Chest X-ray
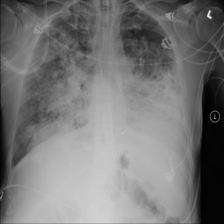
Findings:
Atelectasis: negative
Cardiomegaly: negative
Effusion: negative
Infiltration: negative
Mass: negative
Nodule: positive
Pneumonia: negative
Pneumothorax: negative
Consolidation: negative
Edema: negative
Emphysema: negative
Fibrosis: negative
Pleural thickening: negative
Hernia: negative